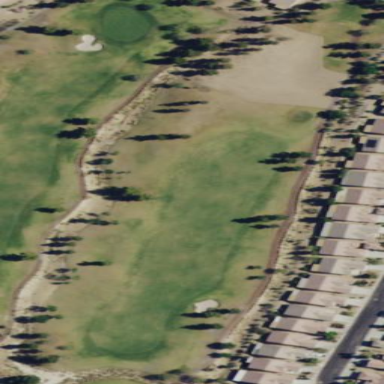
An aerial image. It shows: Rough grassy area used for golf.